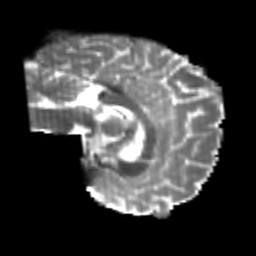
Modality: T2w
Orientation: sagittal
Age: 22
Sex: male
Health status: healthy
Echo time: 0.074 s